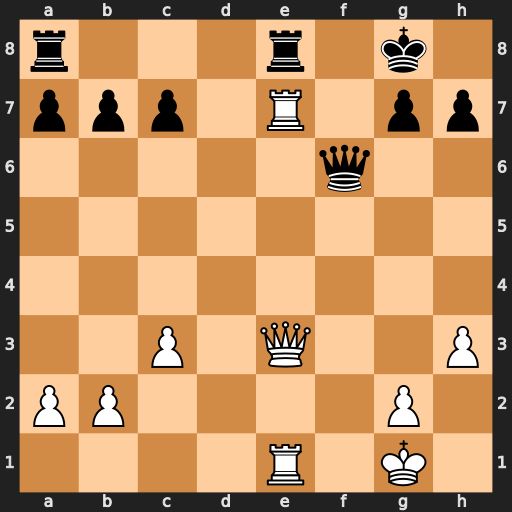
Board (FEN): r3r1k1/ppp1R1pp/5q2/8/8/2P1Q2P/PP4P1/4R1K1
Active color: w
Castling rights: -
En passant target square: -
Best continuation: Rxe8+ Rxe8 Qxe8+